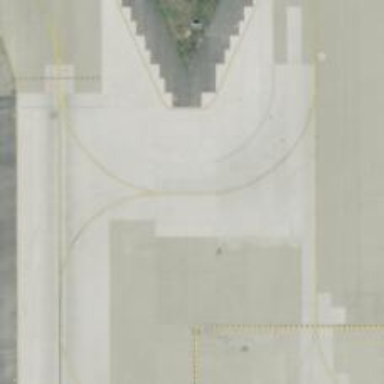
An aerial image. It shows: Image of taxiway at airport.